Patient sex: M
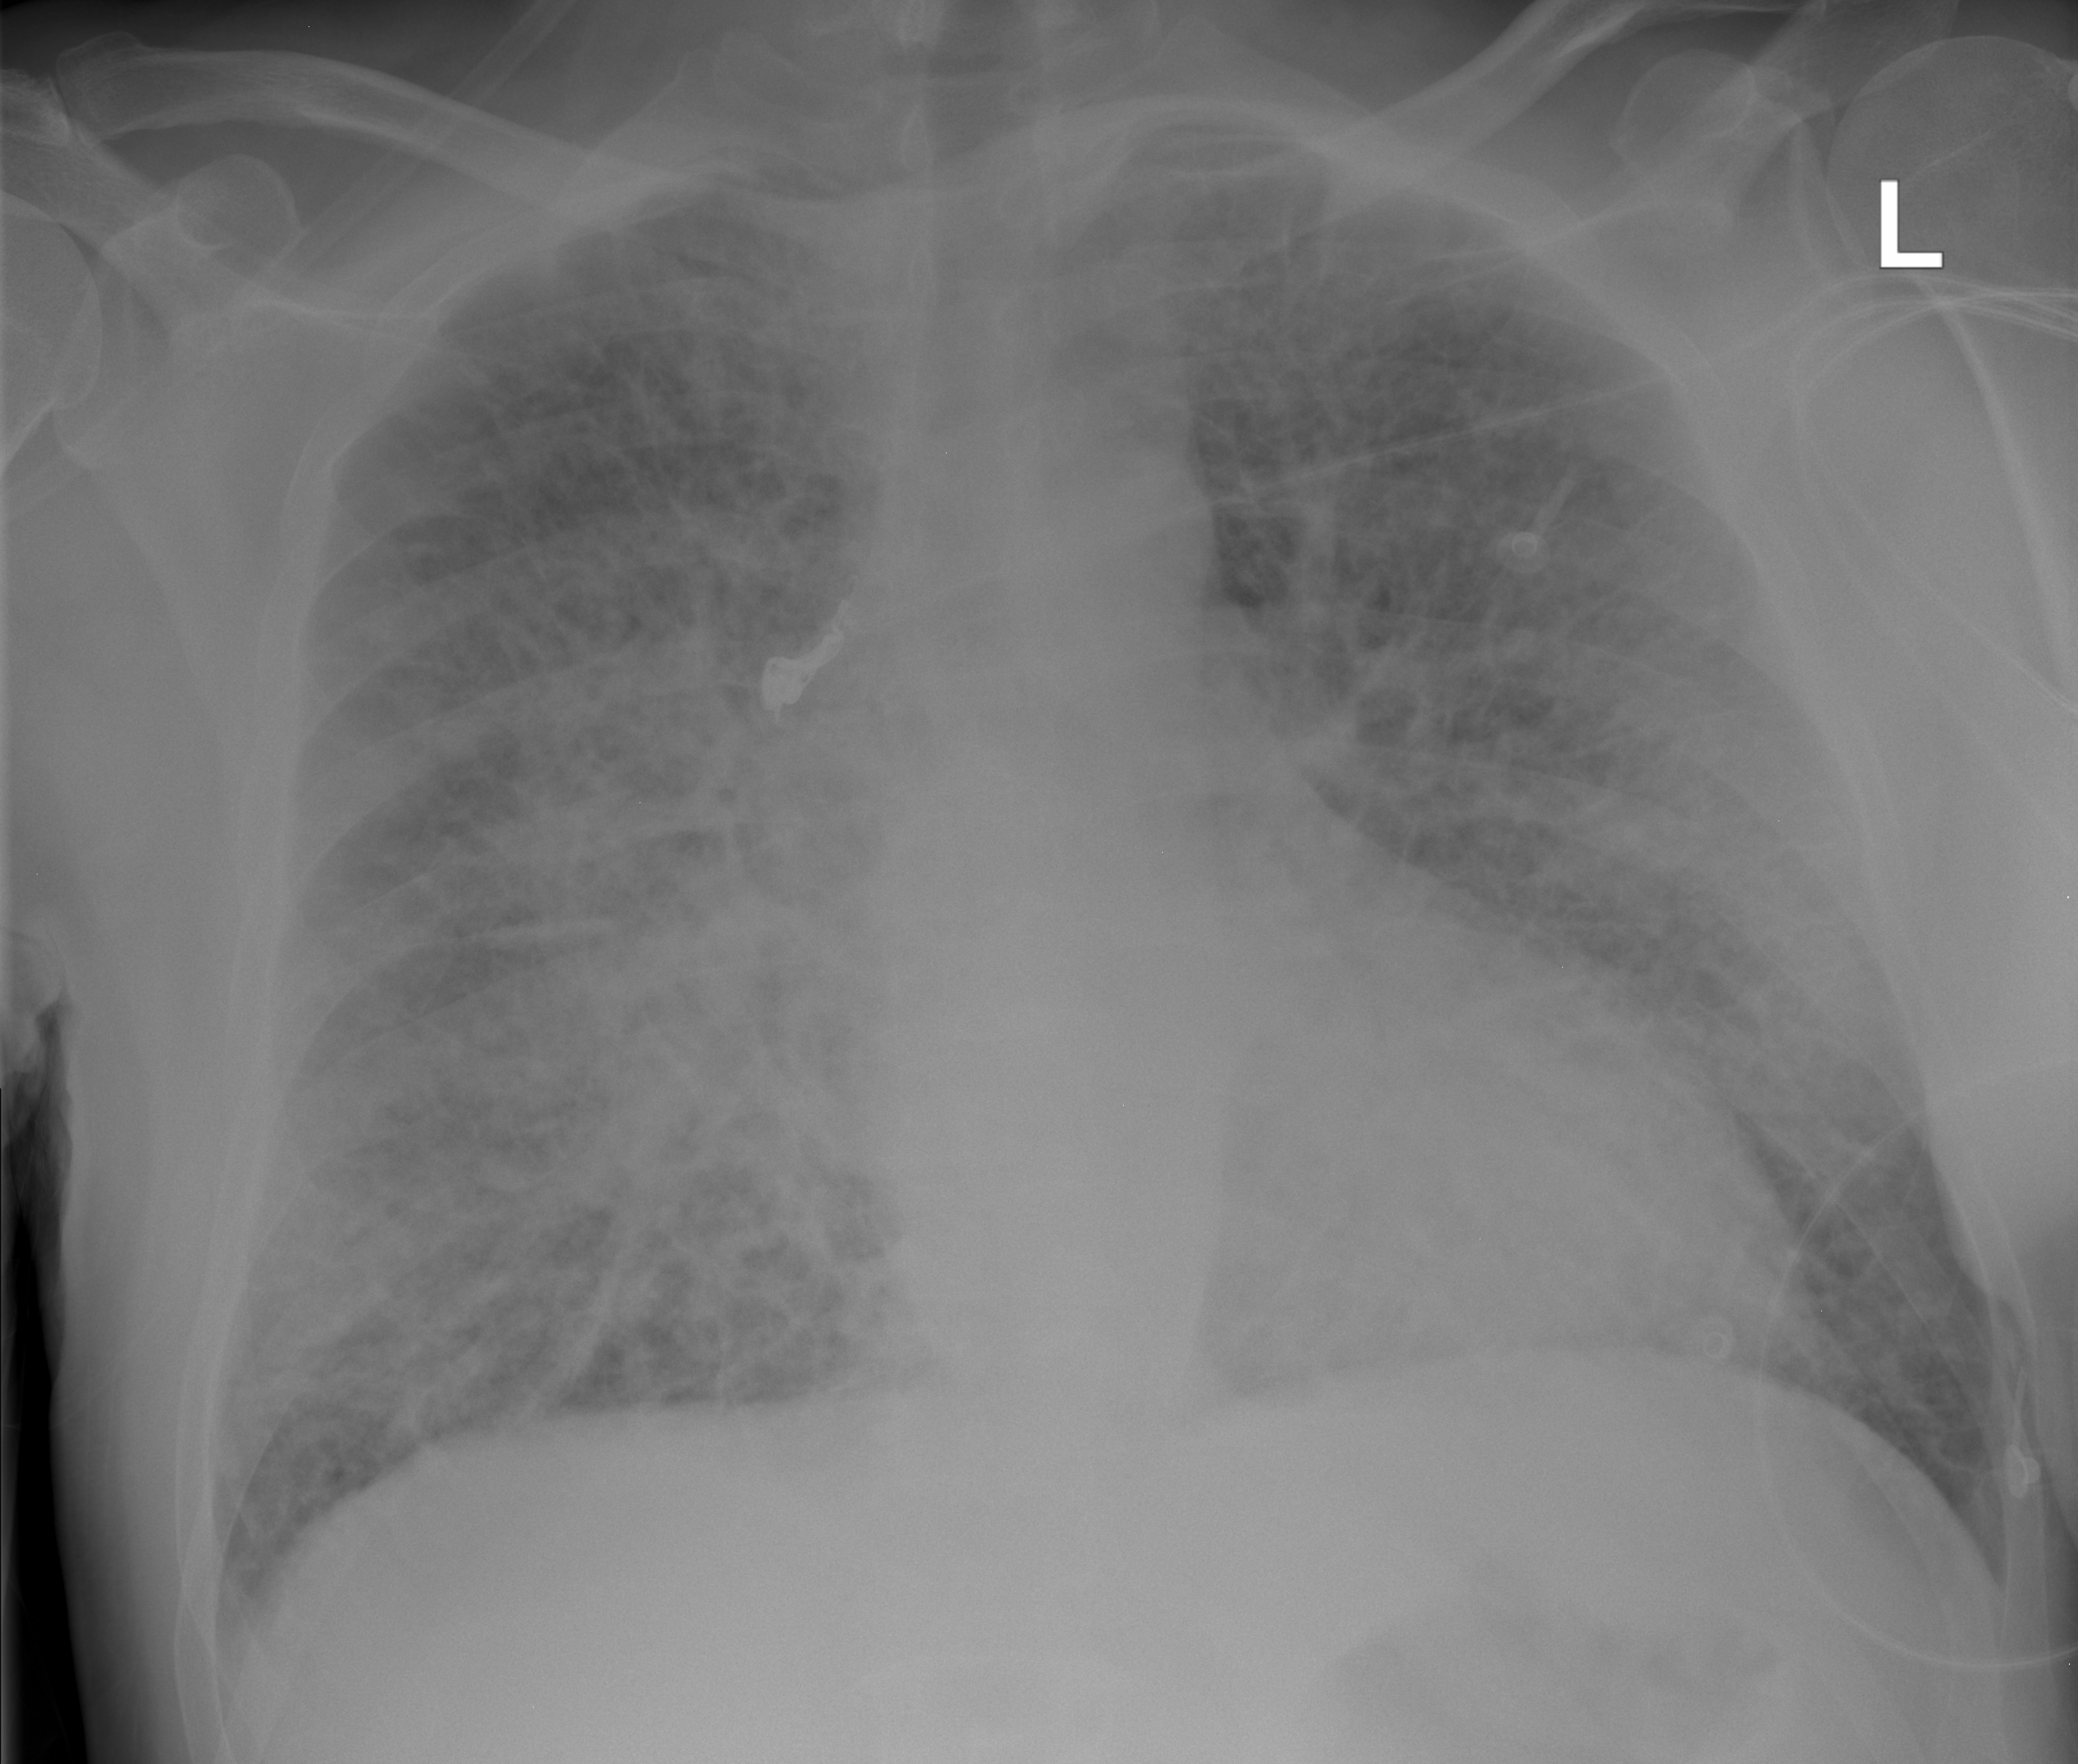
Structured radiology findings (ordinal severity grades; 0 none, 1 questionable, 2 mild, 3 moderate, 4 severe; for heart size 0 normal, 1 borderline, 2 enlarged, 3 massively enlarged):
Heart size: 0
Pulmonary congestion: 1
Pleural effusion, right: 0
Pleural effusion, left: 0
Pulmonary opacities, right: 4
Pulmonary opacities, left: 4
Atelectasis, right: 3
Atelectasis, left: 3